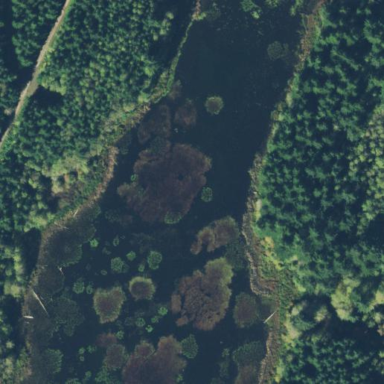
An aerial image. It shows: Peaceful pond surrounded by nature.